Aerial crown-view tile of a tropical tree (Barro Colorado Island, Panama), acquired 20240611:
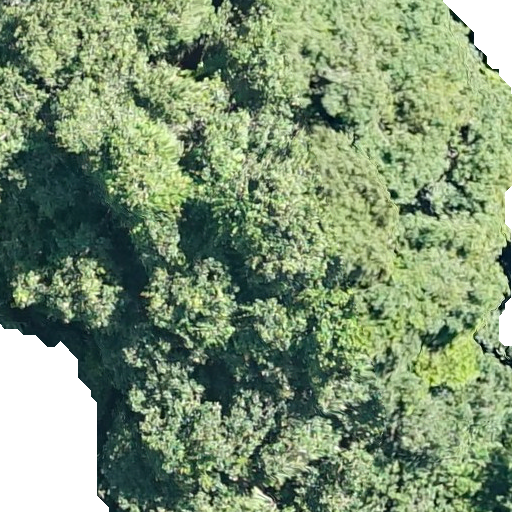
Species: Hieronyma alchorneoides
GBIF accepted scientific name: Hieronyma alchorneoides
Crown area: 488.898 m²